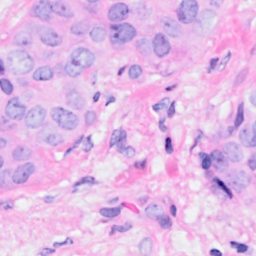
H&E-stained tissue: Breast